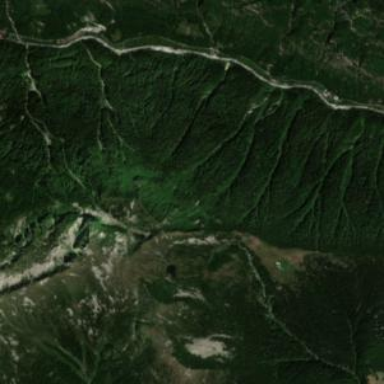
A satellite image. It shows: Forest area dominated by needle-leaved trees.